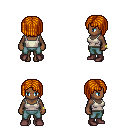
a pixel art fantasy rpg character, female body template, human, dark skin, white pirate shirt, teal pants, dark blonde pageboy hairstyle, bracelets, maroon shoes, four views (front, back, left, right), 2x2 character sprite sheet, small pixel art, hard edges, no anti-aliasing